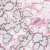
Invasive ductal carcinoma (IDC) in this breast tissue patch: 0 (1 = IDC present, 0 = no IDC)